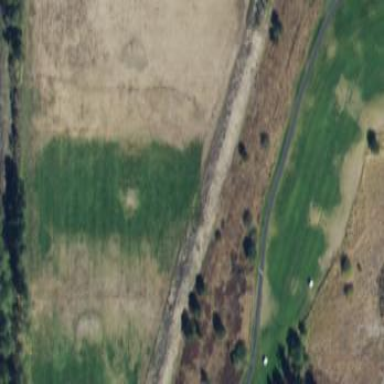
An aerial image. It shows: Driving range for golf on grass.